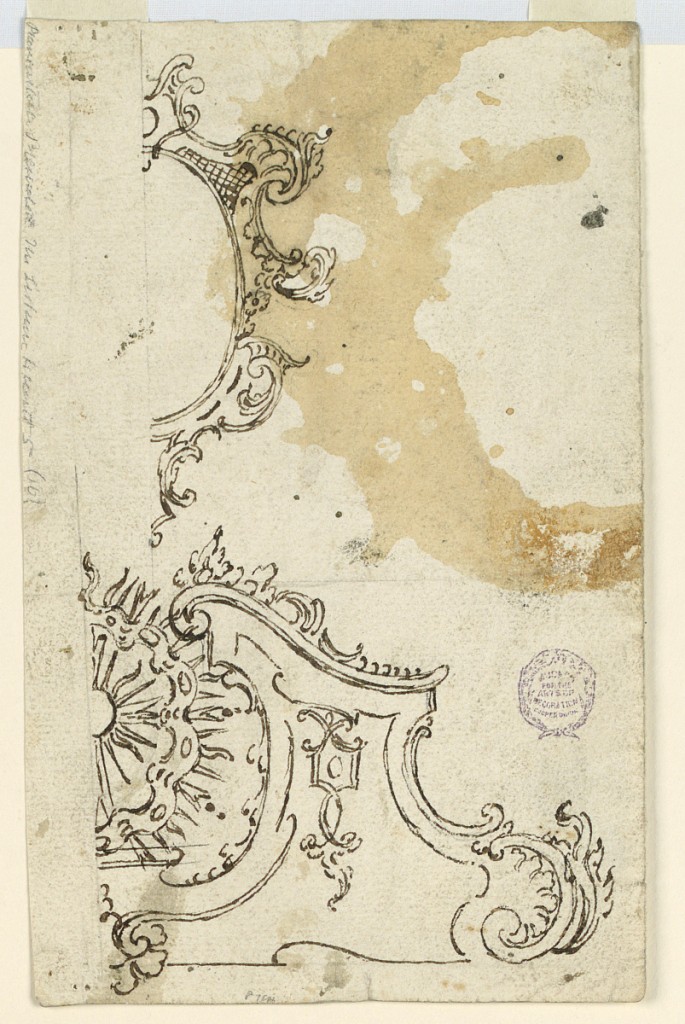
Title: Design for a Pediment
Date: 1725–1750
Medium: Black chalk, pen and ink on paper
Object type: Drawing
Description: The right half of a broken pediment, having in the center a disk with the sun and rays.